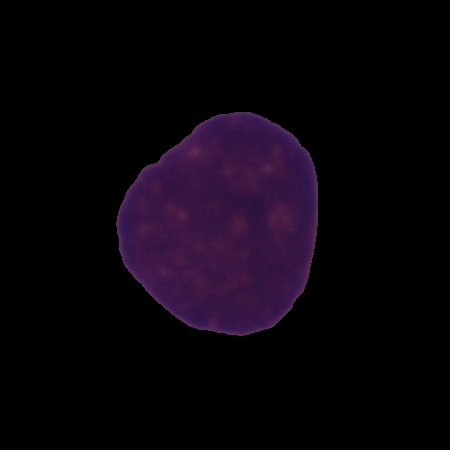
Label: cancer